Question: I have an HTML file with a script that is given a map that has sectors on it. Like A1, B2, but there are sub-sectors, 1-9 in each sector. For example, A1-5, B2-9, etc. As of right now, I have a bunch of IF statements for each sub-sector. Here's an example
'''
if (x > 2093-161/3 && x < 2093 && y < 1932-161*2/3 && y > 1771) {
var isnumber = "9";
}
if (x > 2093-161*2/3 && x < 2093-161/3 && y < 1932-161*2/3 && y > 1771) {
var isnumber = "8";
}
if (x > 1932 && x < 2093-161*2/3 && y < 1932-161*2/3 && y > 1771) {
var isnumber = "7";
}
if (x > 2093-161/3 && x < 2093 && y < 1932-161*1/3 && y > 1932-161*2/3) {
var isnumber = "6";
}
if (x > 2093-161*2/3 && x < 2093-161/3 && y < 1932-161*1/3 && y > 1932-161*2/3) {
var isnumber = "5";
}
if (x > 1932 && x < 2093-161*2/3 && y < 1932-161*1/3 && y > 1932-161*2/3) {
var isnumber = "4";
}
if (x > 2093-161/3 && x < 2093 && y < 161*12 && y > 1932-161*1/3) {
var isnumber = "3";
}
if (x > 2093-161*2/3 && x < 2093-161/3 && y < 161*12 && y > 1932-161*1/3) {
var isnumber = "2";
}
if (x > 1932 && x < 2093-161*2/3 && y < 161*12 && y > 1932-161*1/3) {
var isnumber = "1";
}
'''
Is there an easier way to do this?

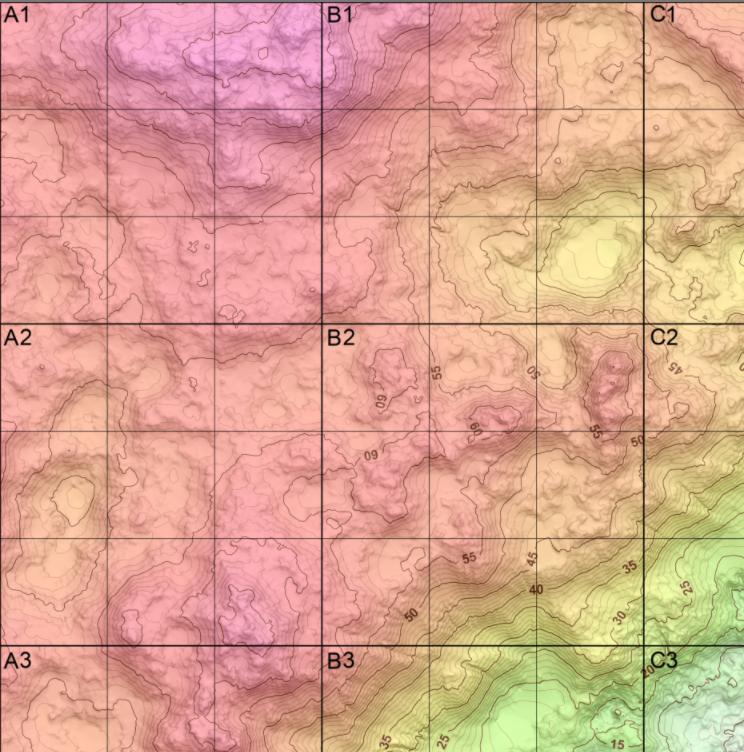
Answer: First we need to get the 'x' and 'y' coordinates relative to each sector, meaning that we need to convert the coordinates to relative ones that are between '0' and '161'. Like so:
'''
var xRelativeToSector = x % 161;
var yRelativeToSector = y % 161;
'''
Then we need to convert those relative coordinates into column and row indexes, we have 3 possible columns and 3 possible rows, so:
'''
var column = Math.floor(3 * xRelativeToSector / 161);
var row = Math.floor(3 * yRelativeToSector / 161);
'''
Finally, we use 'column' and 'row' to calculate the number using this formula 'row * numberOfColumns + column'. Note that the rows in our case are ordered bottom-to-top, so we use '(2 - row)' instead of 'row'. We also need to add '1' to the result because the formula gives us a 0-based index and we want a 1-based index. Like so:
'''
var isnumber = 3 * (2 - row) + column + 1;
'''
So you can simply group this code in a function and use it to get the subsector number:
'''
function getSubSectorNumber(x, y) {
var xRelativeToSector = x % 161;
var yRelativeToSector = y % 161;
var column = Math.floor(3 * xRelativeToSector / 161);
var row = Math.floor(3 * yRelativeToSector / 161);
return 3 * (2 - row) + column + 1;
}
'''